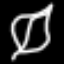
Label: leaf